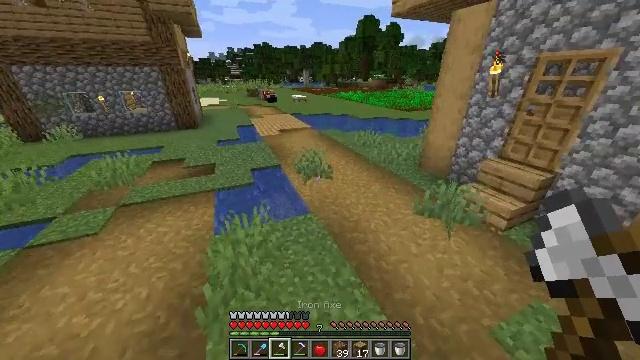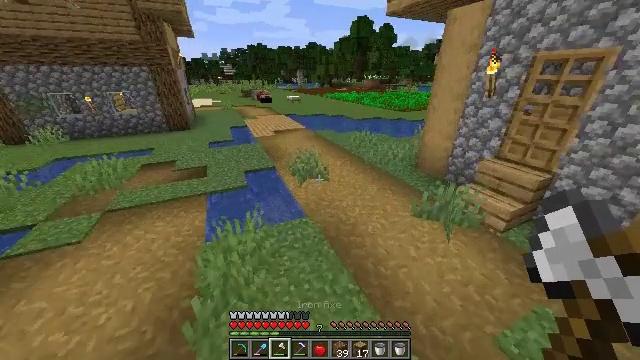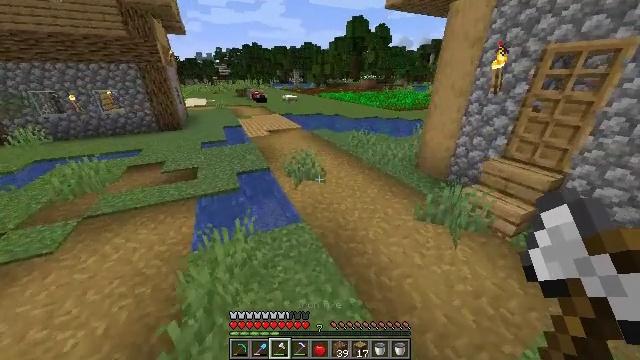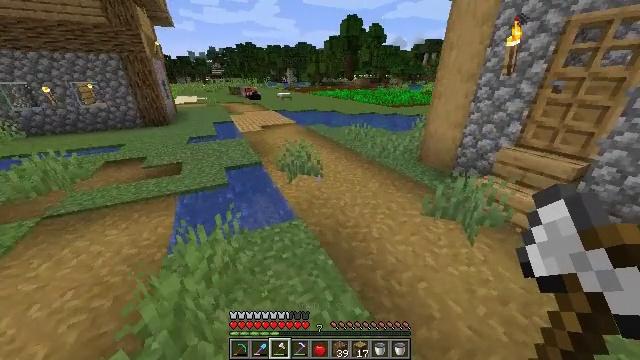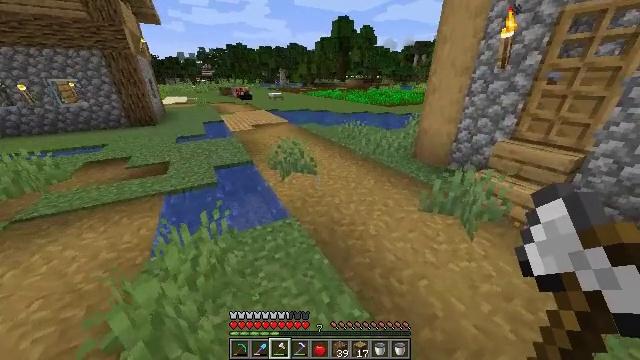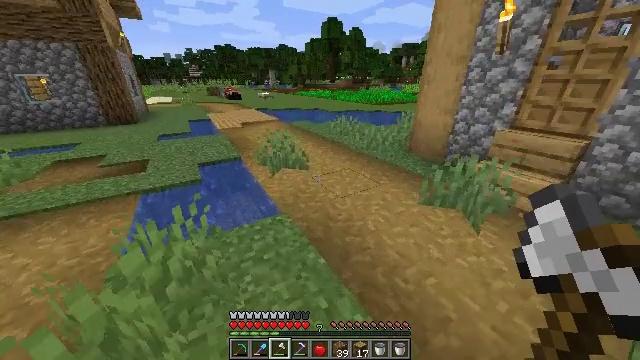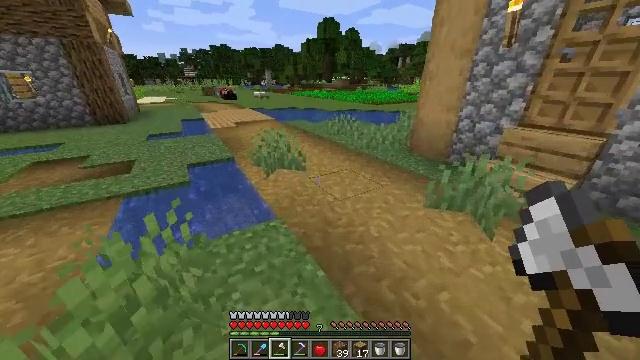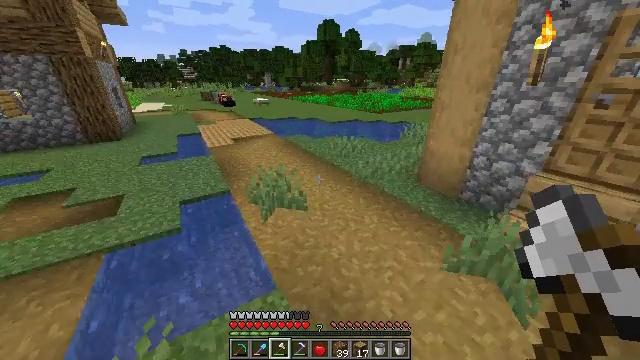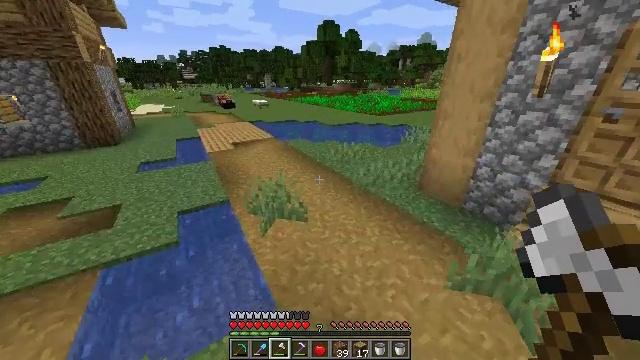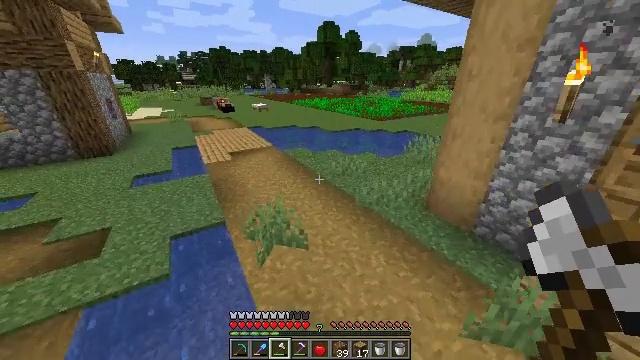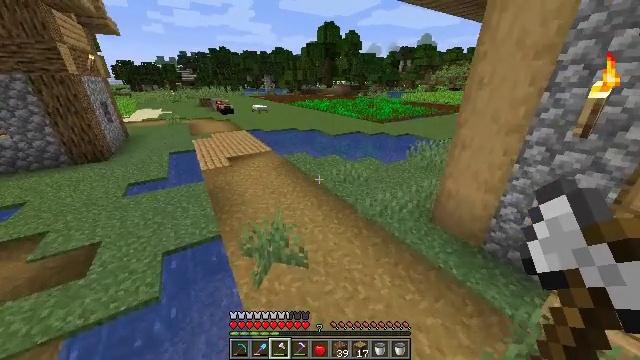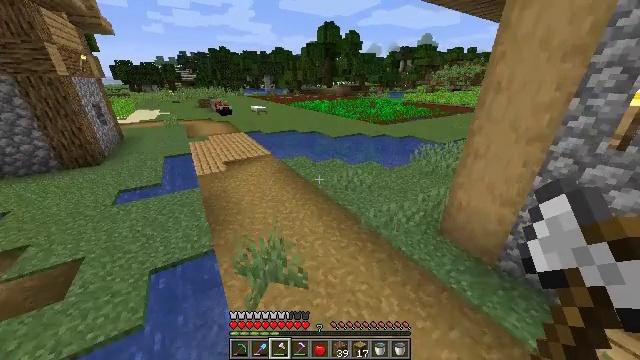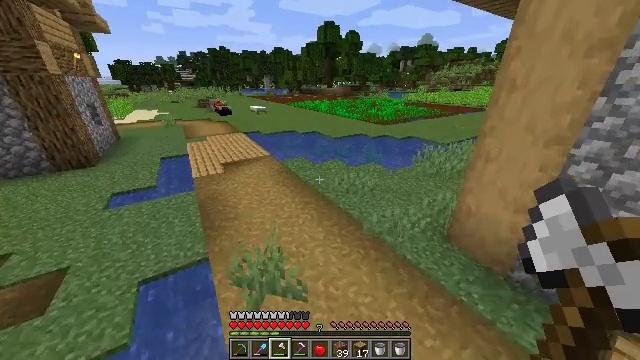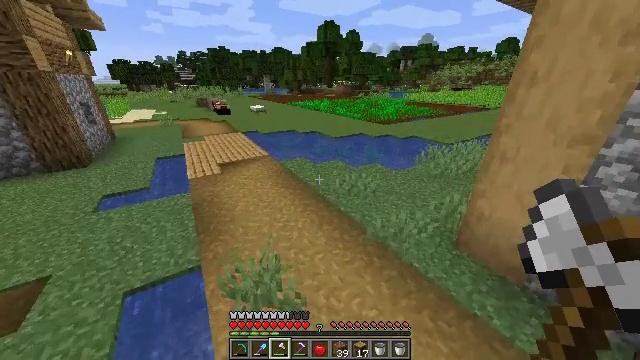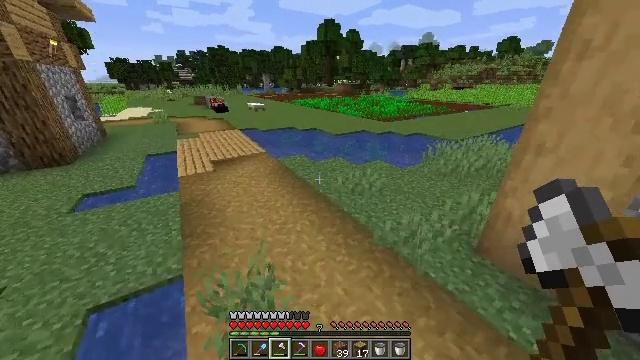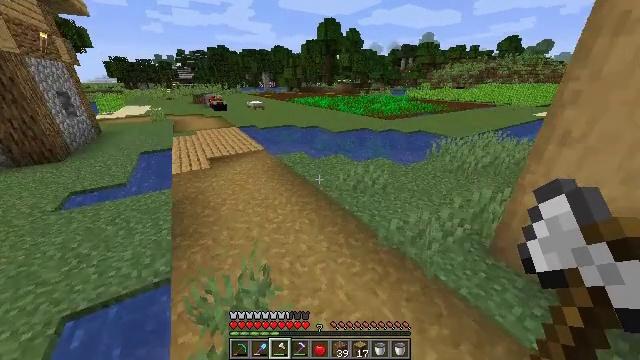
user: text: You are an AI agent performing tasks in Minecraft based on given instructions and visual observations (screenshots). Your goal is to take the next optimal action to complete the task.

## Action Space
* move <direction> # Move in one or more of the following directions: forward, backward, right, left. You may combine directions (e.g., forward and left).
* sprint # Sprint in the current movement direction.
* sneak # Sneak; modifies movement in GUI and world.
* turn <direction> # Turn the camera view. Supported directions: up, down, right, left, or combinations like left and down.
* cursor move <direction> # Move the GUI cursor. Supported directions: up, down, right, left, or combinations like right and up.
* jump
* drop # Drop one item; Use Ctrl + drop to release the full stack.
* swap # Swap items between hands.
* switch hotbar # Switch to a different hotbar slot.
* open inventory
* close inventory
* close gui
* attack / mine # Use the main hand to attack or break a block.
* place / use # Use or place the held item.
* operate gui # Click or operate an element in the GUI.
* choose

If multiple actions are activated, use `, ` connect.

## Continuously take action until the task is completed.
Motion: motion action
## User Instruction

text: Cut down the sugar cane stalks.
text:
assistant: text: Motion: move forward, sprint, turn right
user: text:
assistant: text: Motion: move forward, sprint, turn right, jump
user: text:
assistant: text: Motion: move forward, sprint, turn right, jump
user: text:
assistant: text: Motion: move forward, sprint, turn right, jump
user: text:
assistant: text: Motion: move forward, sprint, turn right, jump
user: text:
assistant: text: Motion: move forward, sprint, jump
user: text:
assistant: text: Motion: move forward, sprint
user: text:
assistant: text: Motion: move forward, sprint
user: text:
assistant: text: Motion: move forward, sprint
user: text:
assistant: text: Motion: move forward, sprint
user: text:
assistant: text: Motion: move forward, sprint
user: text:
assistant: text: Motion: move forward, sprint
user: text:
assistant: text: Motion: move forward, sprint, jump
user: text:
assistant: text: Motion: move forward, sprint, jump
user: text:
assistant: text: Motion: move forward, sprint, jump
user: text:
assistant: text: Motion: move forward, sprint, jump
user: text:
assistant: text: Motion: move forward, sprint, jump
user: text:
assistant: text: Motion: move forward and move left, sprint
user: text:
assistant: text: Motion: move forward and move left, sprint
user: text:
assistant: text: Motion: move forward and move left, sprint
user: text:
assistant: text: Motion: move forward and move left, sprint
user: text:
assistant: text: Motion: move forward and move left, sprint
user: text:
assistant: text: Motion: move forward and move left, sprint
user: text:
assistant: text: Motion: move forward and move left, sprint
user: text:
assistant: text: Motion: move forward and move left, sprint
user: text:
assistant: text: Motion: move forward and move left, sprint, jump
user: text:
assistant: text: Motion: move forward and move left, sprint, jump
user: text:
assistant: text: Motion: move forward and move left, sprint, jump
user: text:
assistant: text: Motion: move forward and move left, sprint, turn right, jump
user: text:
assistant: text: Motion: move forward and move left, sprint, turn right, jump